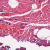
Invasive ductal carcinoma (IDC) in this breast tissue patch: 0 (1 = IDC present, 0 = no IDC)